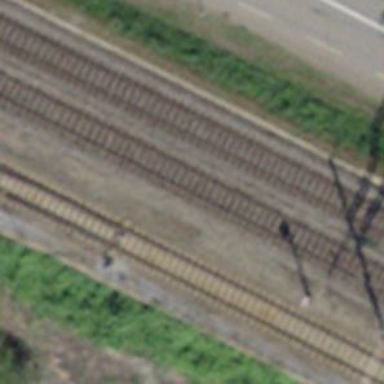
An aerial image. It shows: Railway switch.